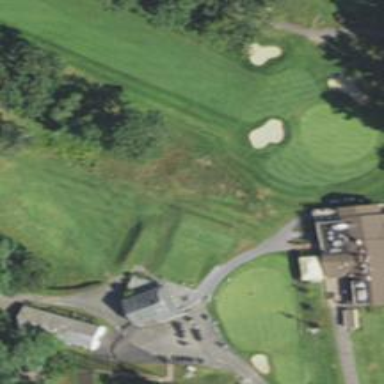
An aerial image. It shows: Golf tee.